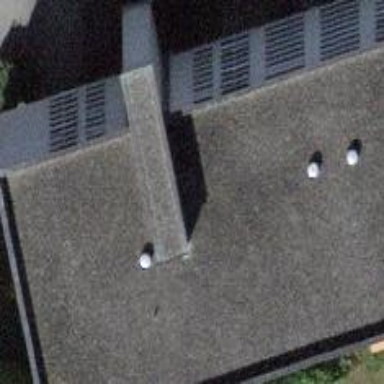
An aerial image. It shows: Building with apartments and flat roof.